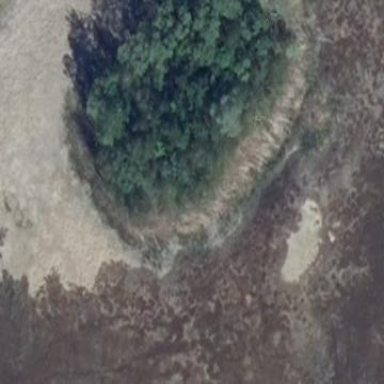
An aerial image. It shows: Area covered in scrub vegetation.